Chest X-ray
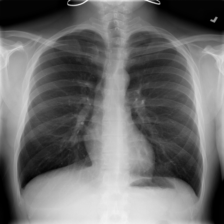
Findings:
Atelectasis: negative
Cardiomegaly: negative
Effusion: negative
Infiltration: negative
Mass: negative
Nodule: negative
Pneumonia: negative
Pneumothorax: negative
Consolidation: negative
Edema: negative
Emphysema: negative
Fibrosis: negative
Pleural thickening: negative
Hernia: negative